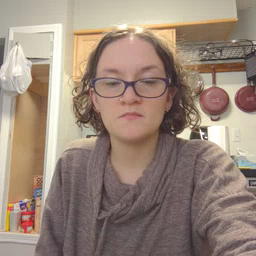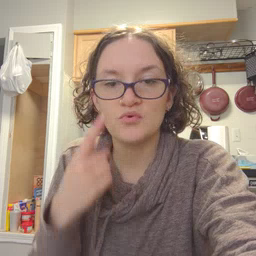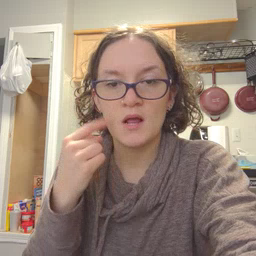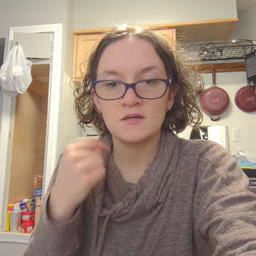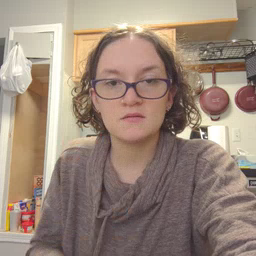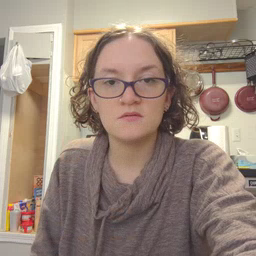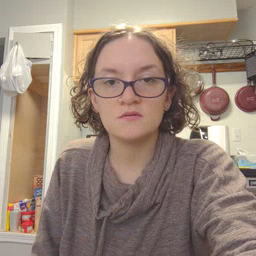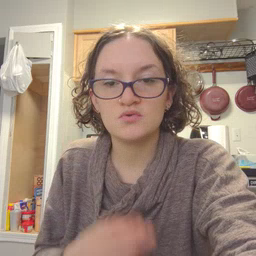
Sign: cry